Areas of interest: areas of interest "Industrial"
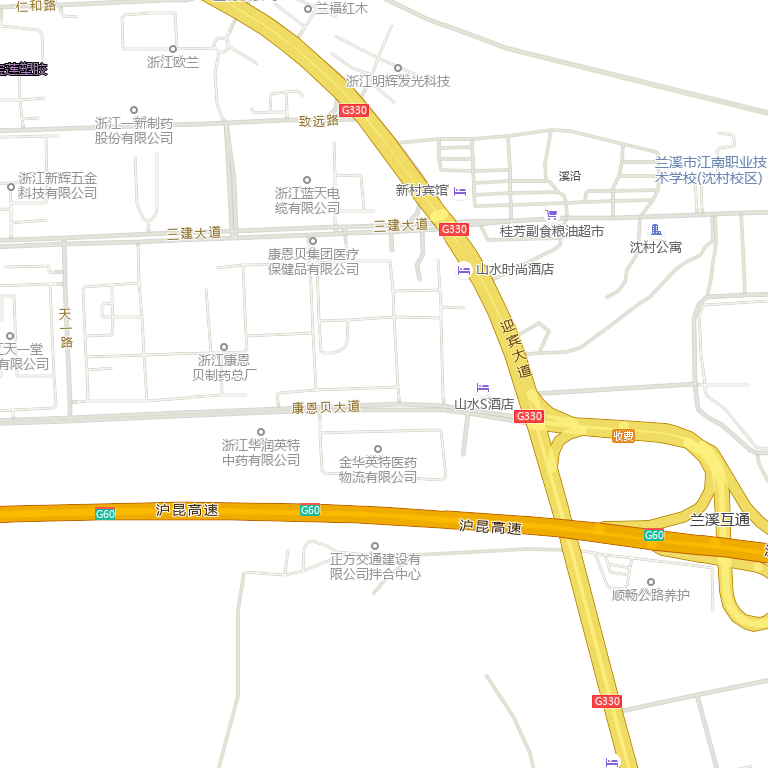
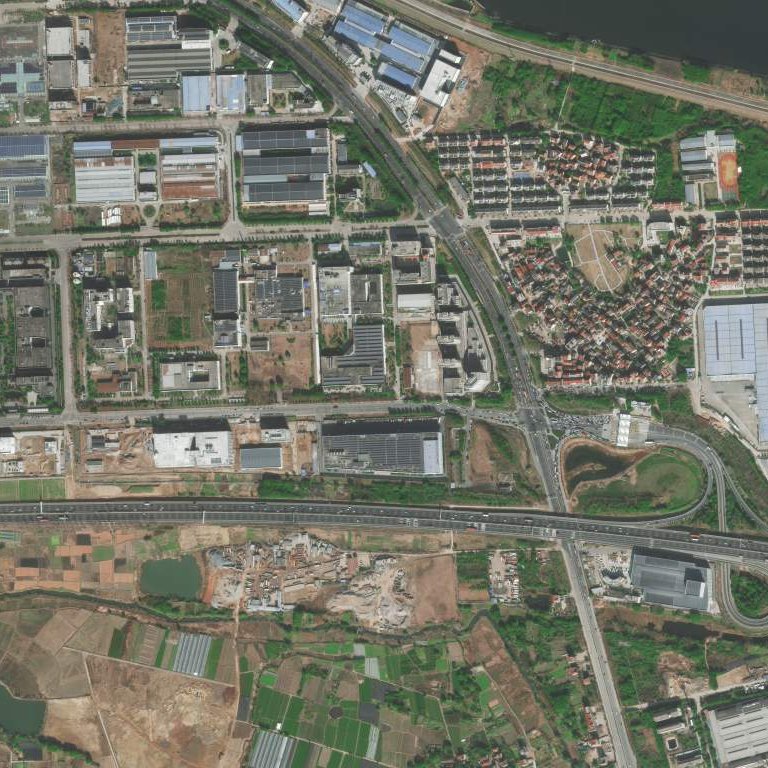